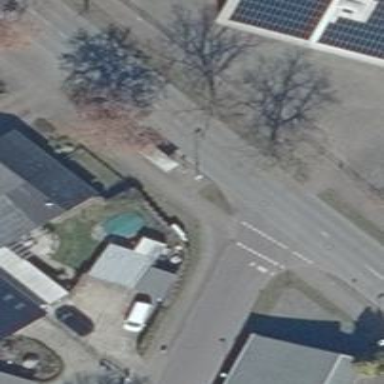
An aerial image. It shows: Tertiary road with asphalt surface. There is track for cyclists on the left side.